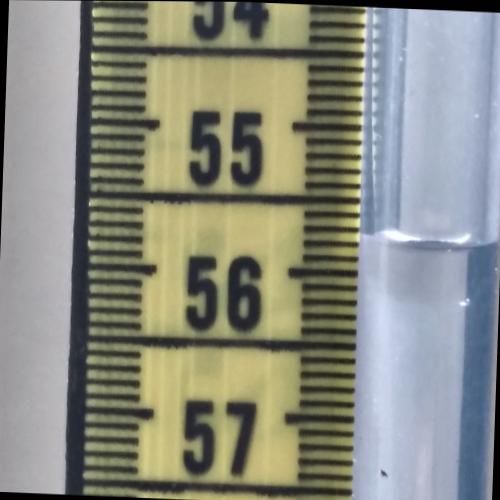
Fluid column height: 55.8 cm